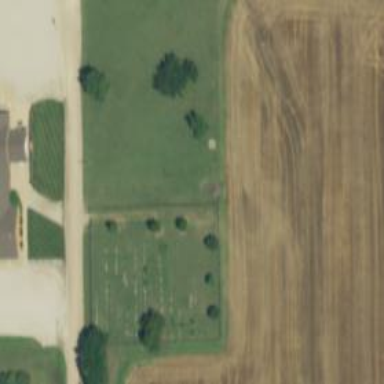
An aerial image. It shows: Cemetery.